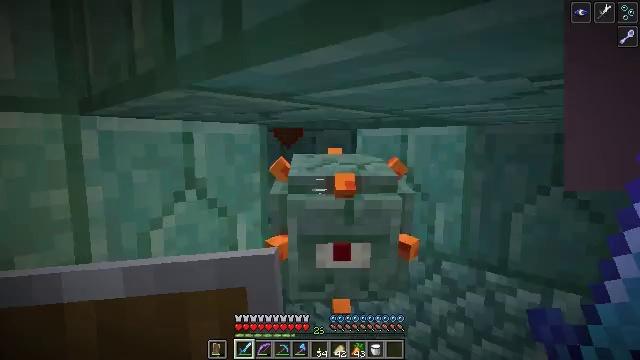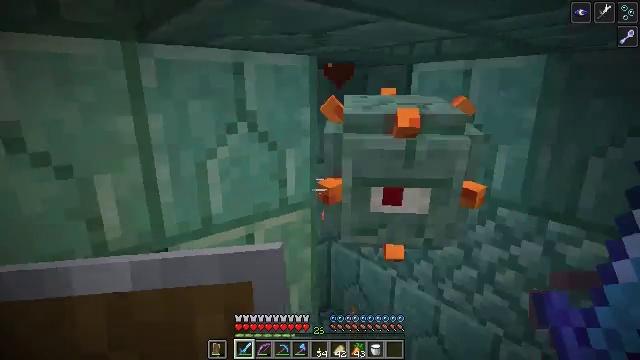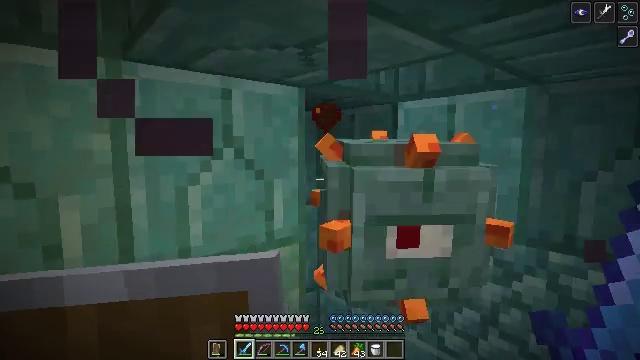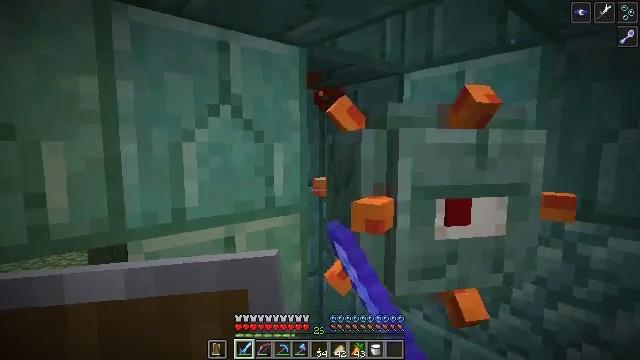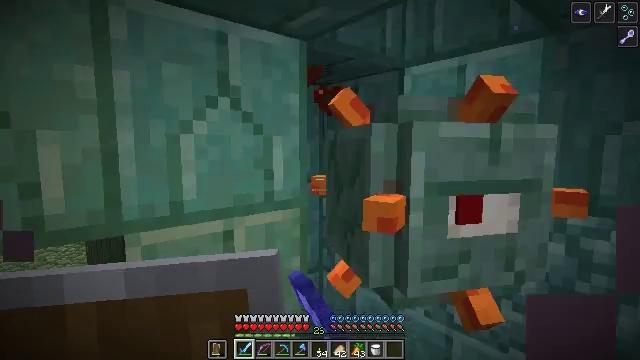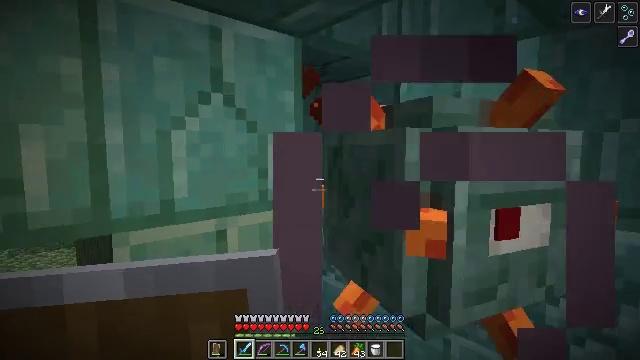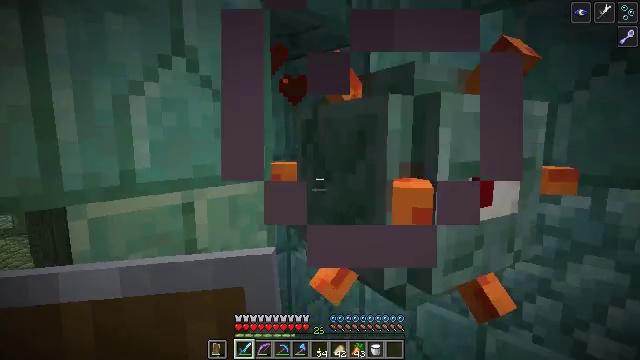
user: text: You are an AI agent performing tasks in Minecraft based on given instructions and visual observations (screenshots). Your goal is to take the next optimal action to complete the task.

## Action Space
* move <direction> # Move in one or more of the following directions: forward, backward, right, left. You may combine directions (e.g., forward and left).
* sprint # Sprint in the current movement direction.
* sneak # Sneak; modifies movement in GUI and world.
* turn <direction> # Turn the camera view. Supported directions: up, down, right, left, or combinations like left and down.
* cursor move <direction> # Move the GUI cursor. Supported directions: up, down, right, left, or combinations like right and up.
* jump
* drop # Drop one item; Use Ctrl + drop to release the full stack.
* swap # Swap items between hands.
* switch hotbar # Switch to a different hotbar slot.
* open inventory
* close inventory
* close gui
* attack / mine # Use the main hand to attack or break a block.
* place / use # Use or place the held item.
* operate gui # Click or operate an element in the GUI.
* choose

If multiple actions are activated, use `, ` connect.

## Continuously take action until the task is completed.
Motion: motion action
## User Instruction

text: Combat the guardian.
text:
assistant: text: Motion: move forward, sneak
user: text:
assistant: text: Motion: move forward and move right, sneak, turn right and up, attack / mine
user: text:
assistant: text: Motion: attack / mine
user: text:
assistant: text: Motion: attack / mine
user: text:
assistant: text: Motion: attack / mine
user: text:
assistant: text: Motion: turn right and down, attack / mine
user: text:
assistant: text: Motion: attack / mine